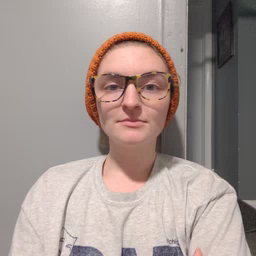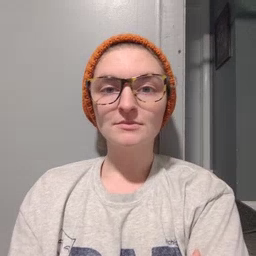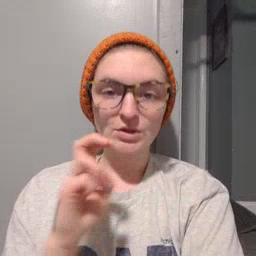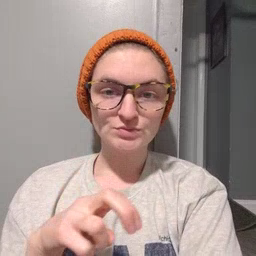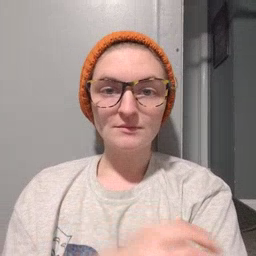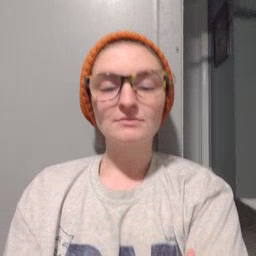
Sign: chair